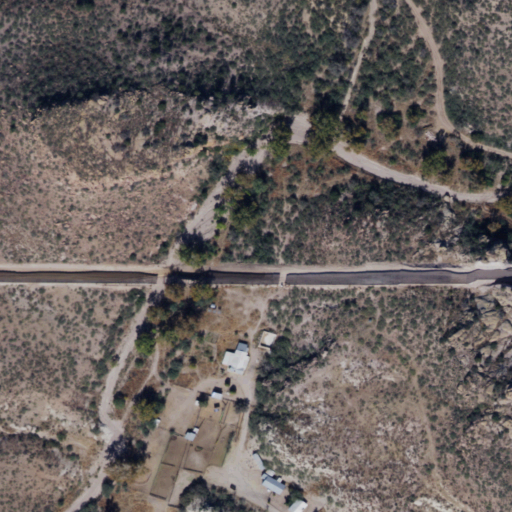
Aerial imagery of valley in New Mexico named Guadalupe Canyon containing shrub and unknown